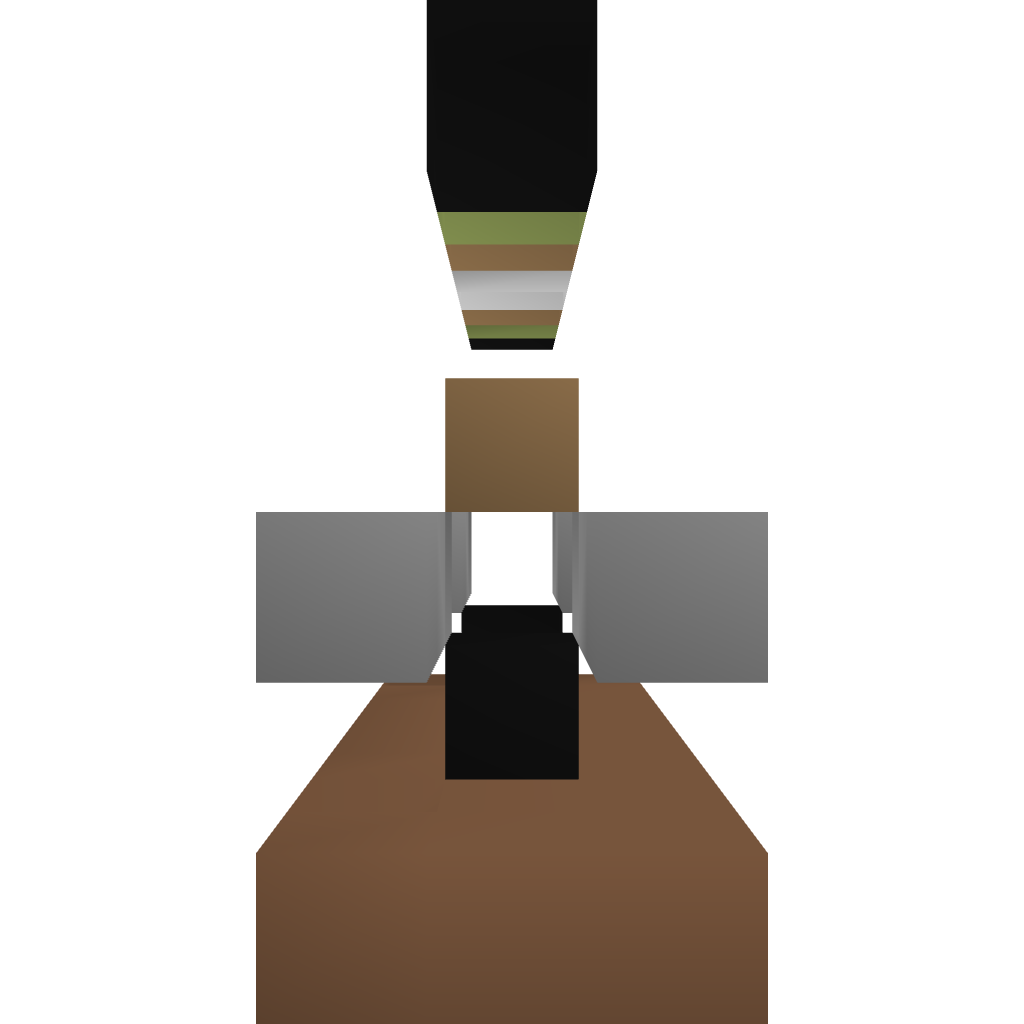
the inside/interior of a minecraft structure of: Compact Easy Piston Door